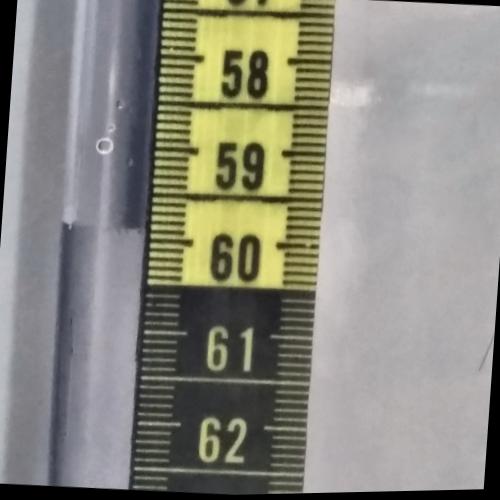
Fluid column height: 59.9 cm